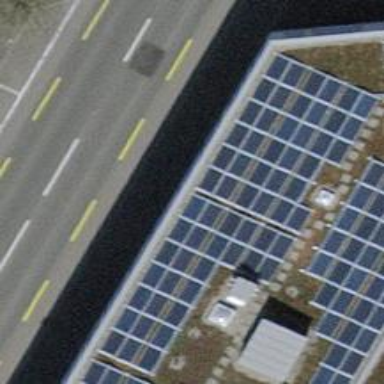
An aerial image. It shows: Solar power generator using photovoltaic method with solar photovoltaic panel types.